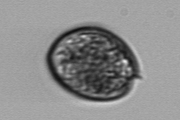
Label: Prorocentrum